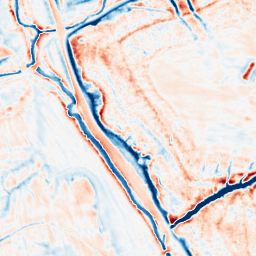
Category: multiscale
Decomposition family: dog_multiscale
Decomposition parameters: sigma_ratio: 2
n_scales: 3
base_sigma: 0.5
Upsampling method: sinc_blackman
Upsampling parameters: scale: 2
kernel_size: 8
Upsampling scale: 2